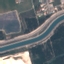
Land use / land cover: River